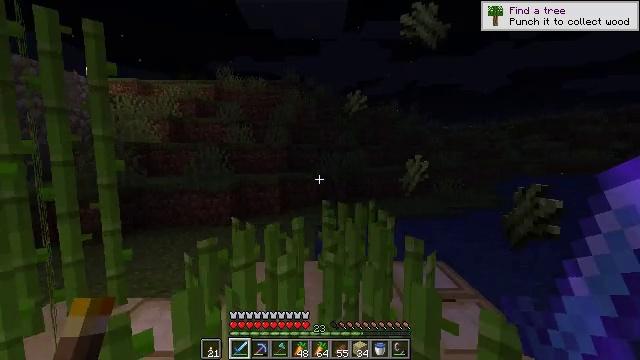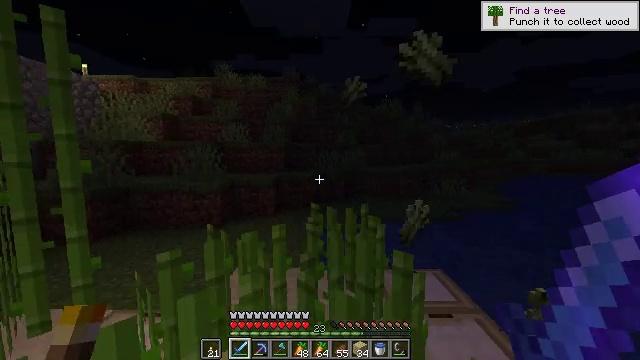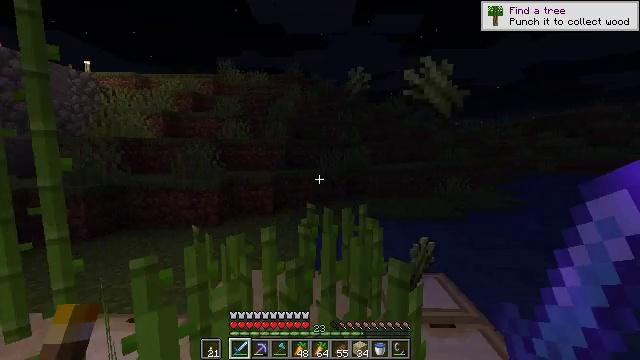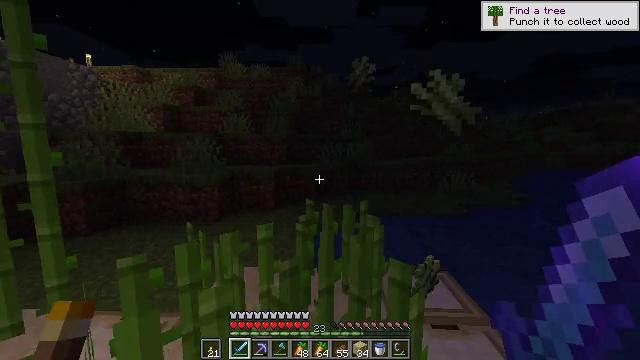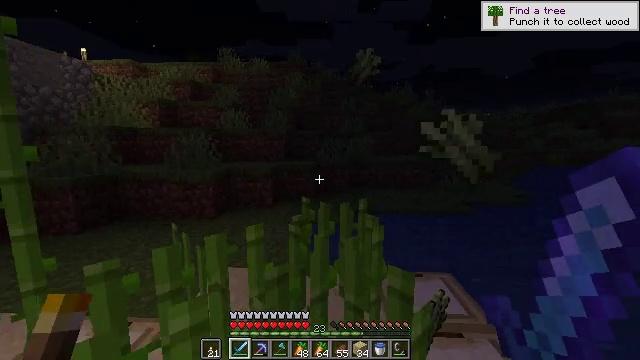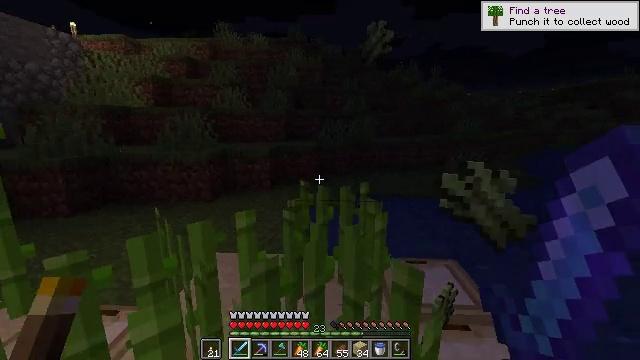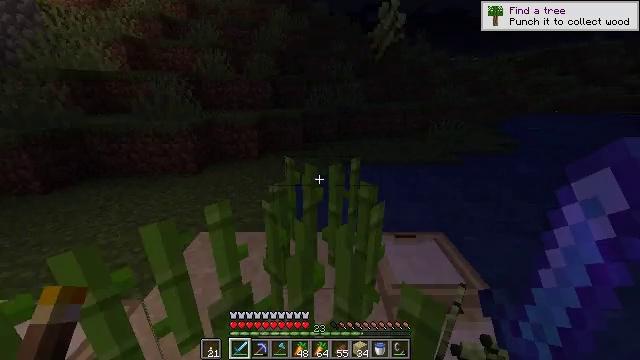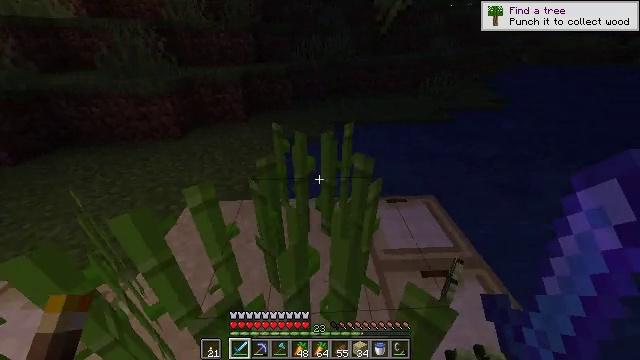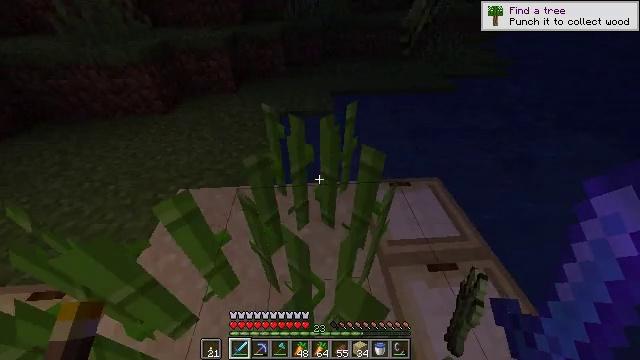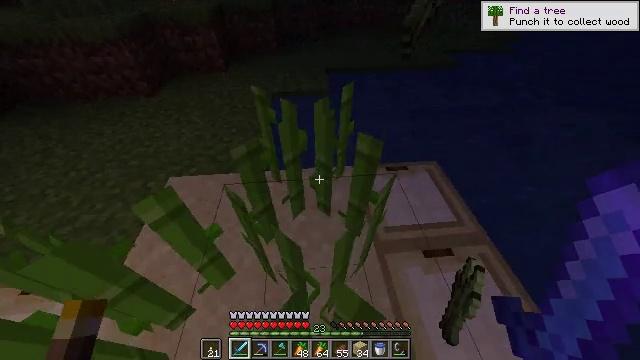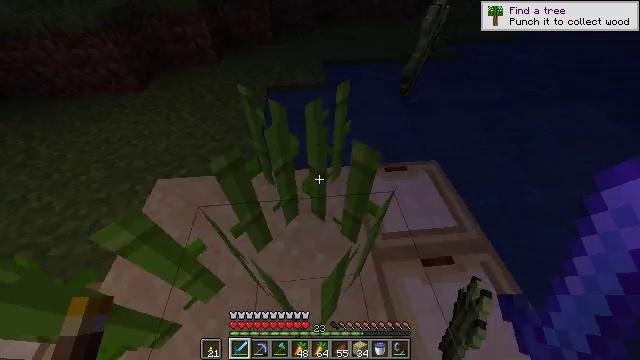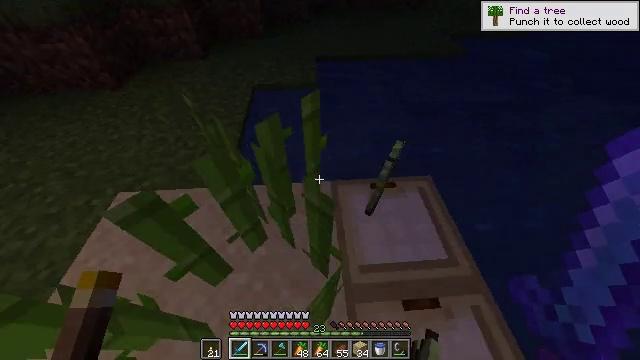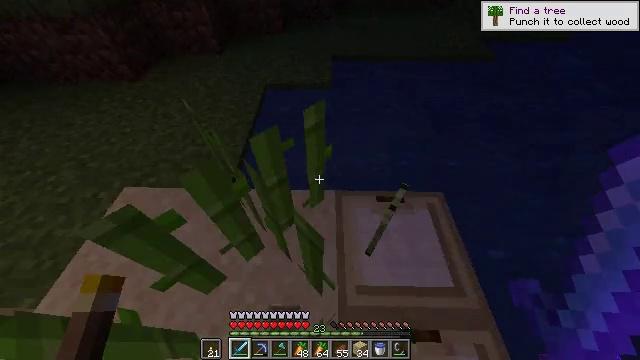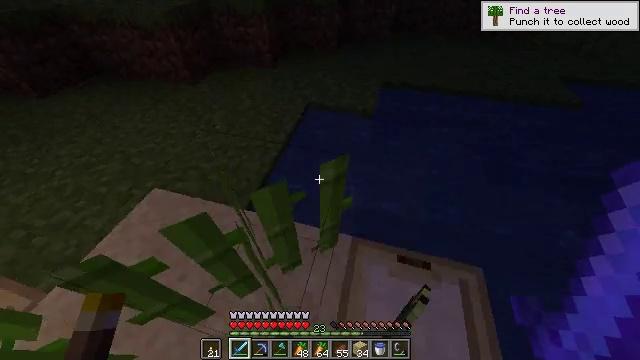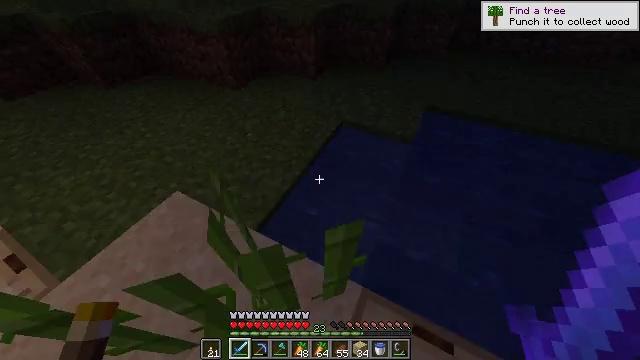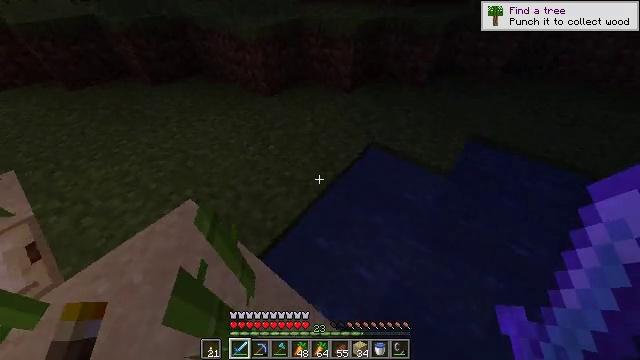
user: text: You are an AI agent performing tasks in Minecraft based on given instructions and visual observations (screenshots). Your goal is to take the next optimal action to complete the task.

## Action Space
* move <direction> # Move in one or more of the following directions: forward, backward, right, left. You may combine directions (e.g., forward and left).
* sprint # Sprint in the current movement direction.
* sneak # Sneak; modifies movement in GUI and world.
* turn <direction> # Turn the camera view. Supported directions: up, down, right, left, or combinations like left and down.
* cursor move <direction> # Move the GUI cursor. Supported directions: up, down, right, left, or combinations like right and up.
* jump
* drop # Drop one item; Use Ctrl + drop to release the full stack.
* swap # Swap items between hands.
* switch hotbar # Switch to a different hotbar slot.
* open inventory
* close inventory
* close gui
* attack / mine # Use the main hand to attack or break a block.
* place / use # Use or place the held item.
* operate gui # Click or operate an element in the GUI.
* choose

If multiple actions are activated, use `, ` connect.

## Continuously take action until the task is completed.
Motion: motion action
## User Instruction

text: Mine the sugar cane near rivers.
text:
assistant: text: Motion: move forward and move right, attack / mine
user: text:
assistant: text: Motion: move forward, turn left
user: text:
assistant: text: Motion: move forward, turn down
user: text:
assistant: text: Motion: move forward
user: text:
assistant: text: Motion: move forward, sprint, turn down
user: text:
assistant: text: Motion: move forward, sprint, turn right and down
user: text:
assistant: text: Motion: move forward, sprint, turn right and down
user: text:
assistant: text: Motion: move forward, sprint, turn right and down
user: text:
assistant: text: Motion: move forward and move right, sprint, turn right and down
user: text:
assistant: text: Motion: move forward and move right, sprint, turn down
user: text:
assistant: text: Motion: move forward and move right, sprint, turn left and down
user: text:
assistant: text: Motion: move forward, sprint, turn left
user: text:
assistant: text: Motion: move forward, sprint, turn left and up
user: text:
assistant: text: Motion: move forward, sprint, turn left and up
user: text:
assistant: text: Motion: move forward, sprint, turn left and up
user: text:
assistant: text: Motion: move forward, sprint, turn left and up
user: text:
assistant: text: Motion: move forward, sprint, turn left and up
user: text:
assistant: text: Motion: move forward, sprint, turn left and up
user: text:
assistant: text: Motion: move forward, sprint, turn left and up
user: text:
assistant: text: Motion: move forward, sprint, turn left and up
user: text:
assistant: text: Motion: move forward and move right, sprint, turn left and up
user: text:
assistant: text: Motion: move forward and move right, sprint, turn left and up
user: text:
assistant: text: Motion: move forward and move right, sprint, turn left and up
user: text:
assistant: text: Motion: move forward and move right, sprint, turn left and up
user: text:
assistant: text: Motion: move forward and move right, sprint, turn left and up
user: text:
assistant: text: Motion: move forward and move right, turn left and up
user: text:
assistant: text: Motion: turn left and up
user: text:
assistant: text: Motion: turn up
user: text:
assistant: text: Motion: move right, turn right and up
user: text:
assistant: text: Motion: move right